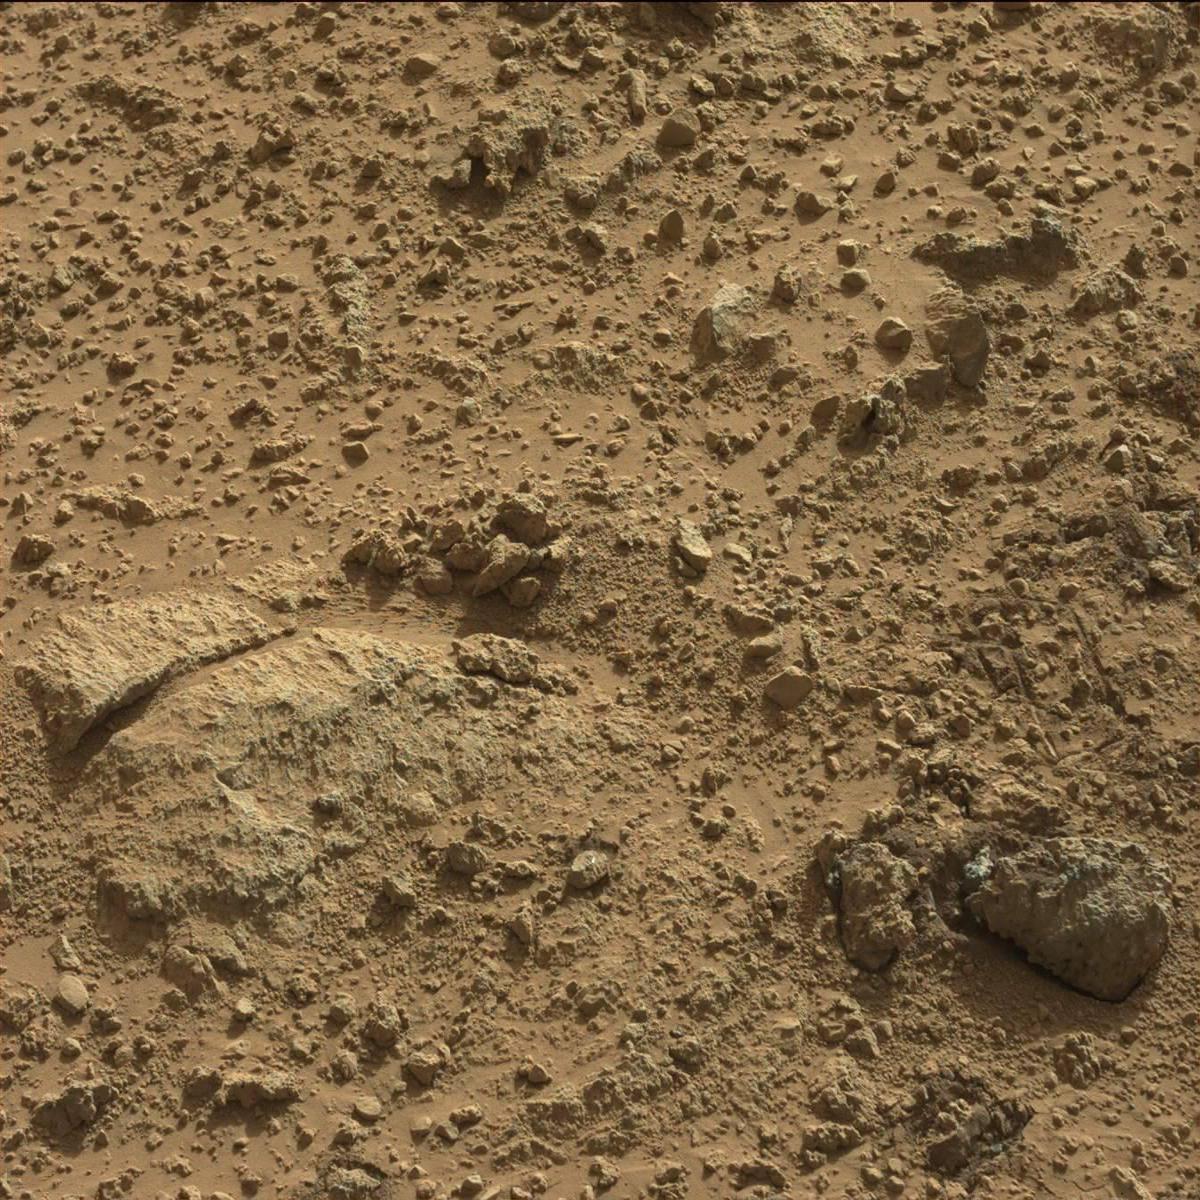
Terrain classes present: Bedrock, Sand / Soil, Track